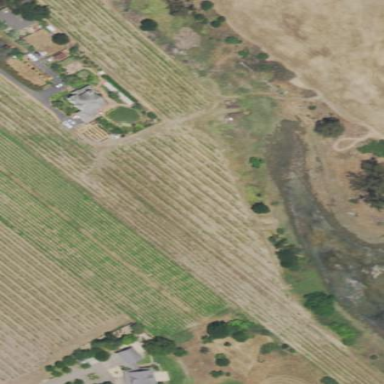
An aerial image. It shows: Vineyard growing wine grapes.